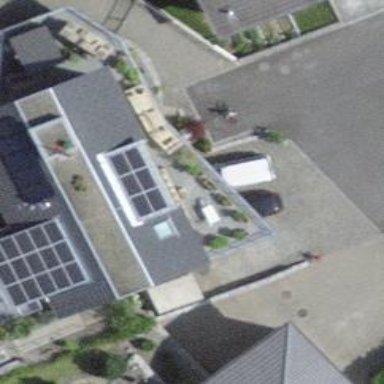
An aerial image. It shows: Solar power generator using photovoltaic panels.